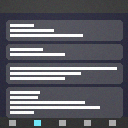
Screen state: on